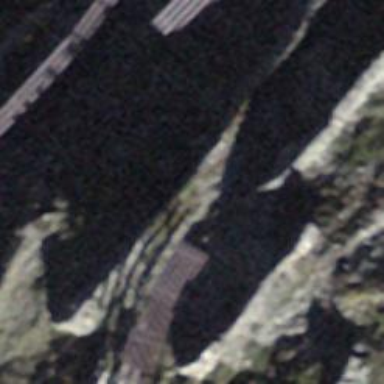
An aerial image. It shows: Retaining wall.